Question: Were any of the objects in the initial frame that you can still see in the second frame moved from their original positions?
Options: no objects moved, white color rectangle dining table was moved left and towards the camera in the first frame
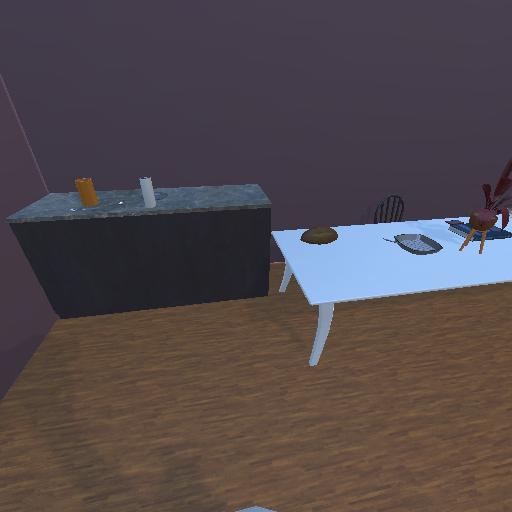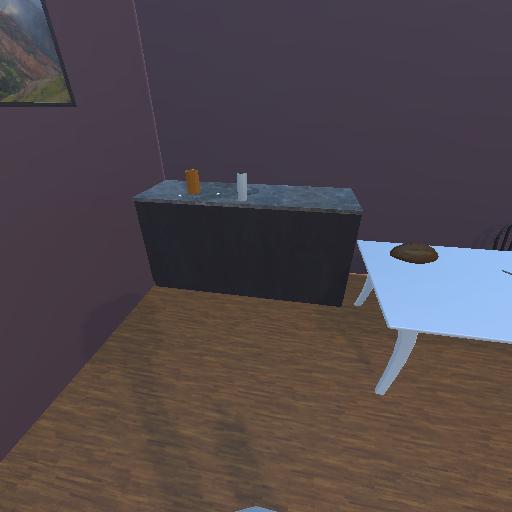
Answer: no objects moved